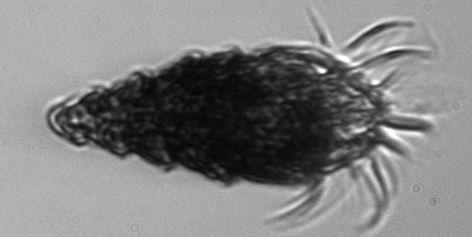
Label: Laboea_strobila